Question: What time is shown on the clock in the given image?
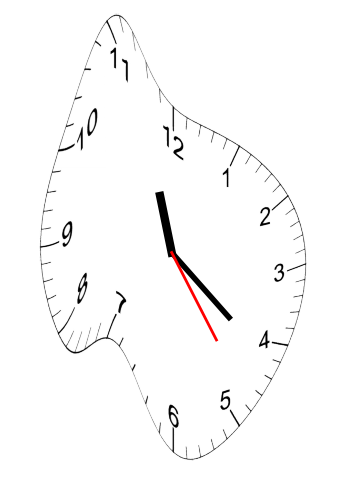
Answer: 11:21:24